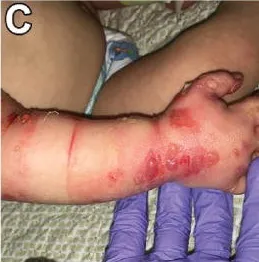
Axilla , potentially suggesting compromised blood supply. Diphenhydramine, acetaminophen, ibuprofen and lidocaine therapy was initiated. Pulse and compartment pressures were stable, prompting conservative management.
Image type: medical_photograph (skin_photograph)